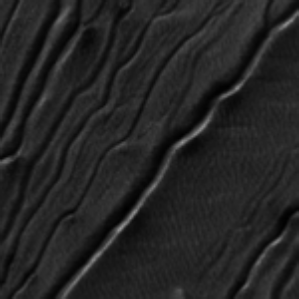
Label: frost